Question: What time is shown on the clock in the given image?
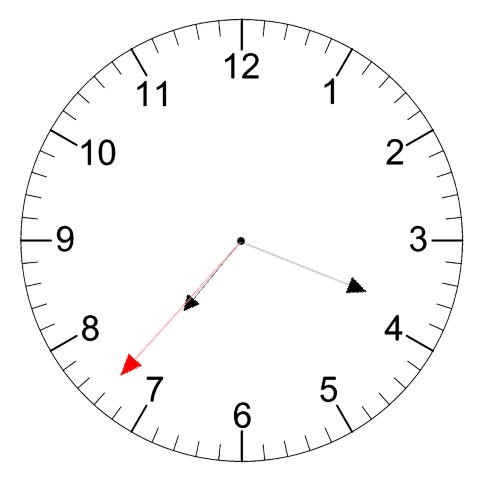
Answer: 07:18:37